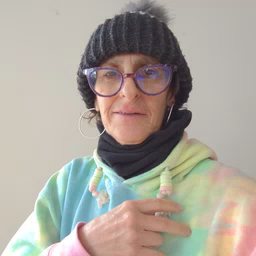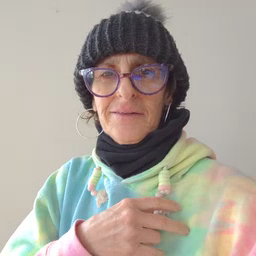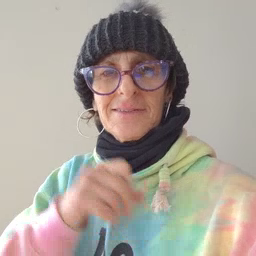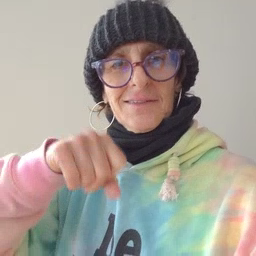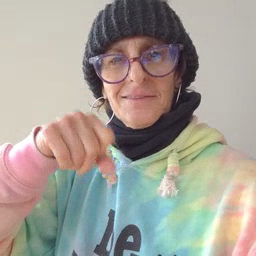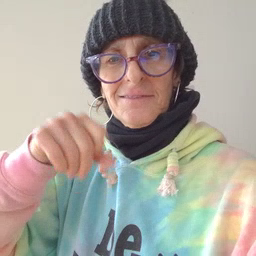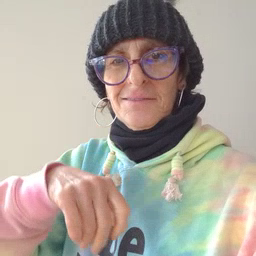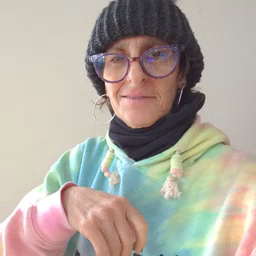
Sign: yes